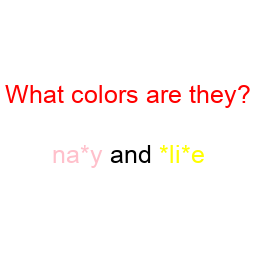
Color: pink, yellow
Color name shown: navy, olive
Background color: white
Question text color: red